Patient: sex M, age 45
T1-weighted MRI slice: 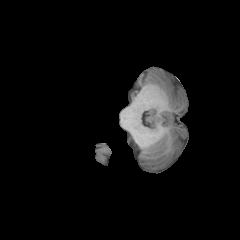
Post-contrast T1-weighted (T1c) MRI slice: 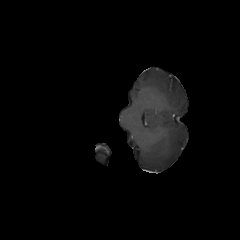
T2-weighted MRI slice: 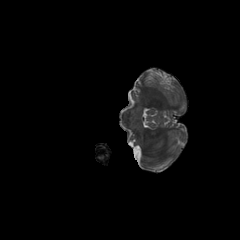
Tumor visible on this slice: no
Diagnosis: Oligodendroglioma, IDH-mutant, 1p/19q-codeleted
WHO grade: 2